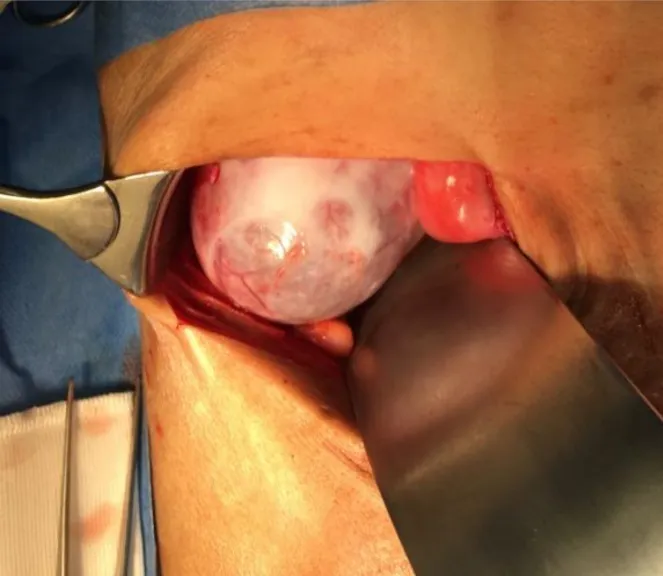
The patient's head is towards the top of the image. A right subcostal incision has been made and the abdomen entered. The distended gallbladder mucoele with firm white fibrous plaques can be appreciated coming into view with retraction of the small bowel loops inferiorly.
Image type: medical_photograph (other_medical_photograph)